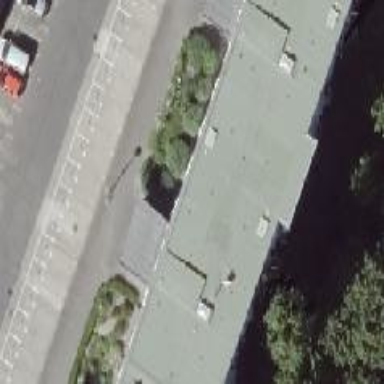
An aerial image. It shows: Flat-roofed apartment building with tar paper roofing.